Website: macys
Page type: customer-info-address
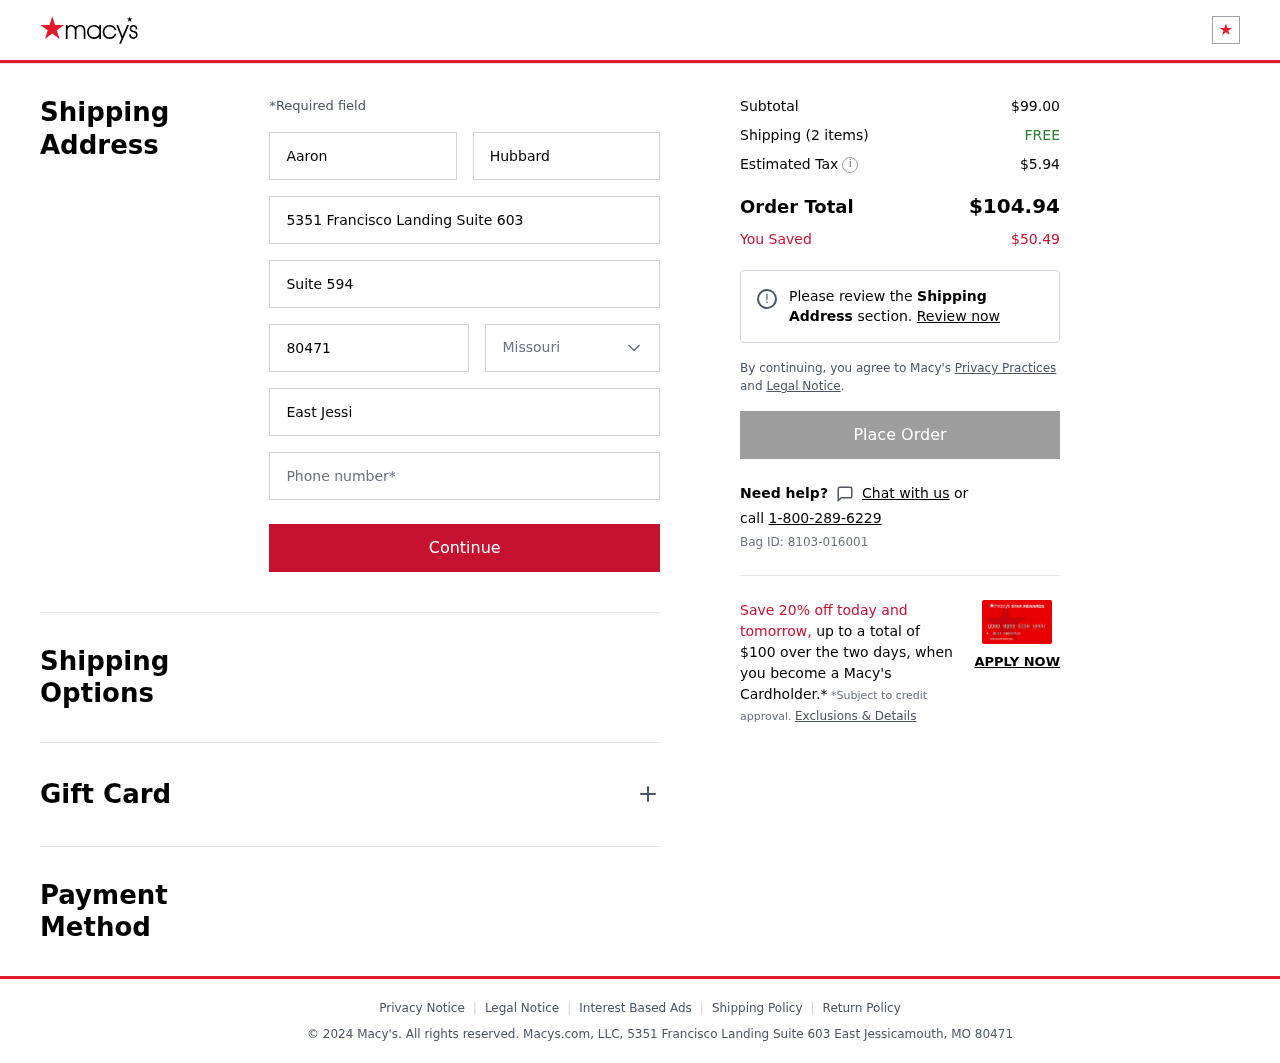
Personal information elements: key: PII_CITY
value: East Jessicamouth
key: PII_FIRSTNAME
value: Aaron
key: PII_LASTNAME
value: Hubbard
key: PII_PHONE
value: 9973529771
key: PII_POSTCODE
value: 80471
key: PII_STATE
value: Missouri
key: PII_STREET
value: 5351 Francisco Landing Suite 603
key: PII_STREET2
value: Suite 594
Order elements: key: ORDER_SUBTOTAL
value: $99.00
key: ORDER_NUM_ITEMS
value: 2
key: ORDER_SHIPPING_COST
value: FREE
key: ORDER_TAX
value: $5.94
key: ORDER_TOTAL
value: $104.94
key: ORDER_SAVINGS
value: $50.49
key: ORDER_BAG_ID
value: Bag ID: 8103-016001